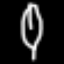
Label: leaf